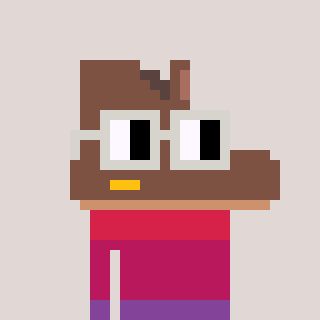
a pixel art character with square light gray glasses, a boot-shaped head and a blue-colored body on a warm background